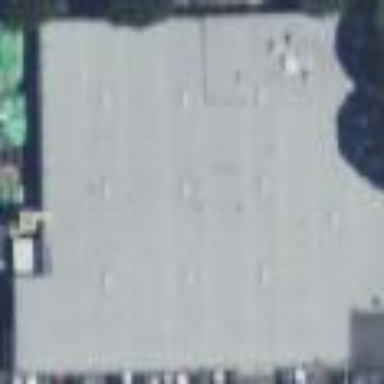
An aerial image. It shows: Warehouse.